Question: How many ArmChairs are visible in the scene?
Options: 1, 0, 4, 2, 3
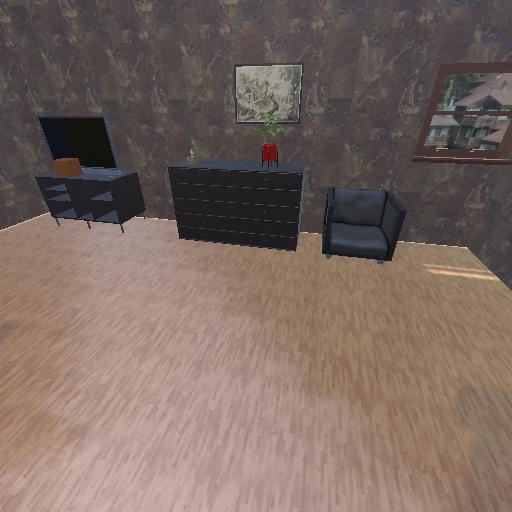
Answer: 1